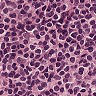
Metastatic tissue present: no